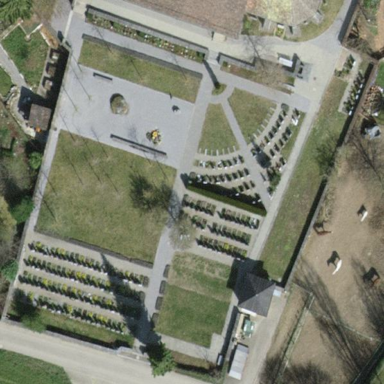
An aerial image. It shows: Cemetery.